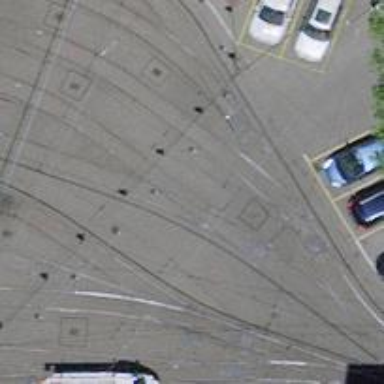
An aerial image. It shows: Tram railway with one track in service yard. The railway is electrified with contact line.